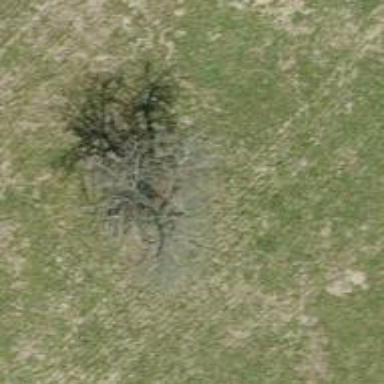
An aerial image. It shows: Urban area featuring tree as natural element.